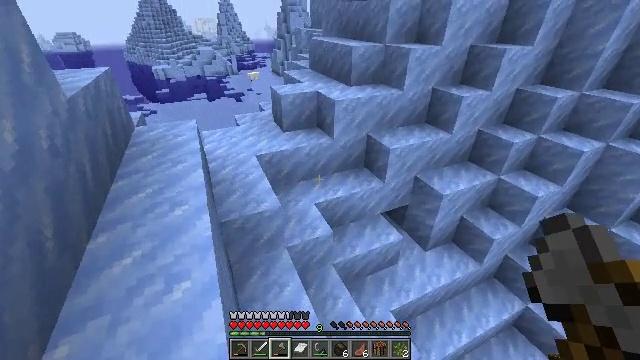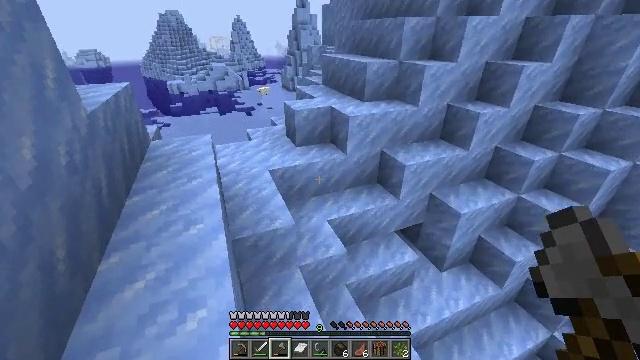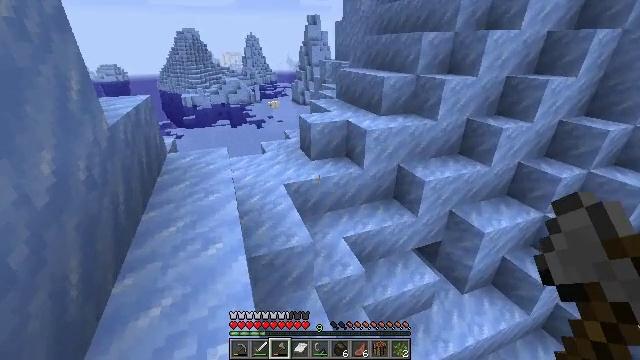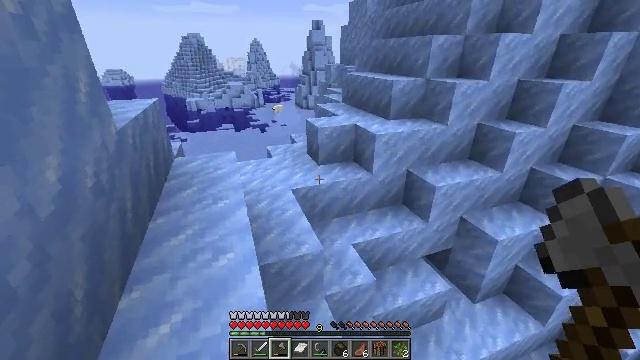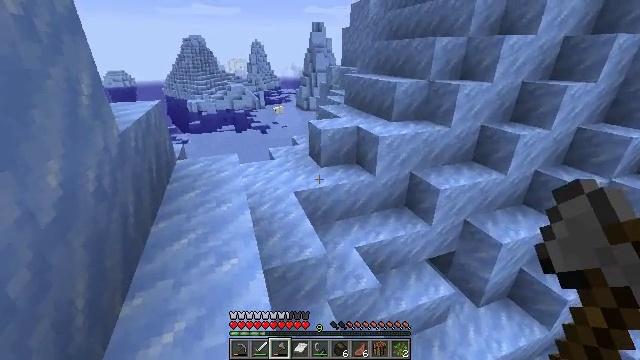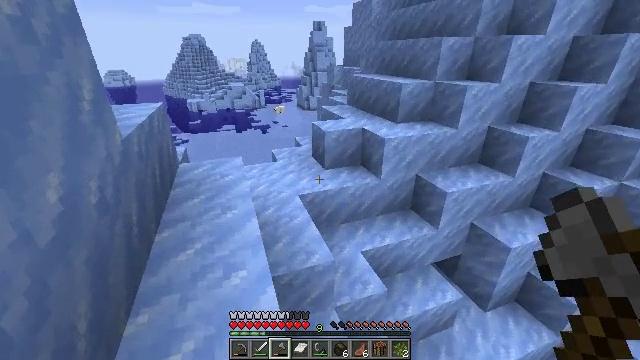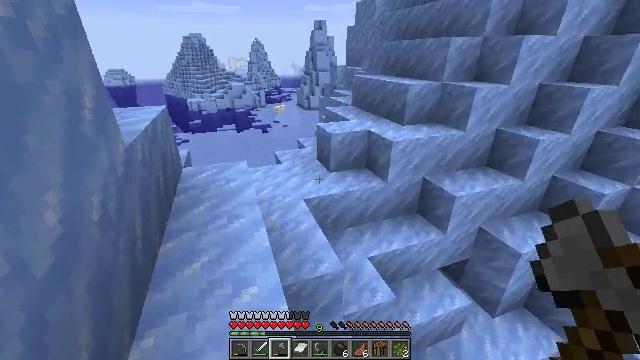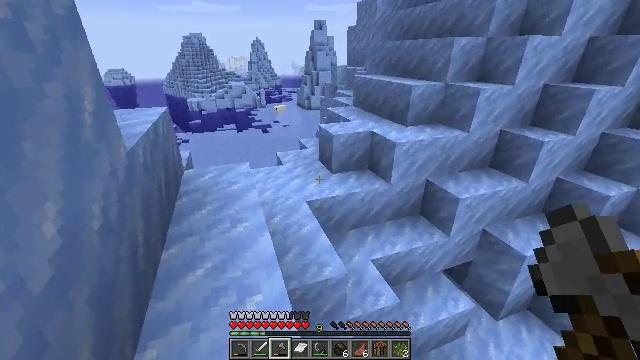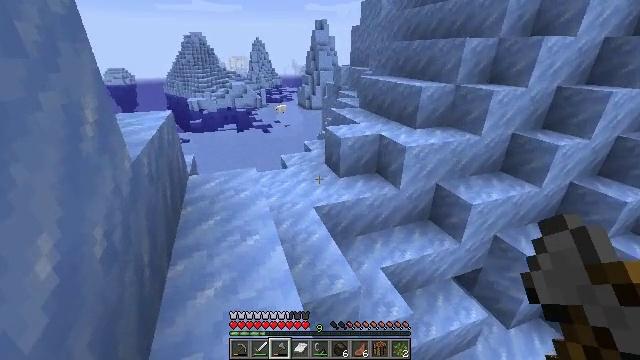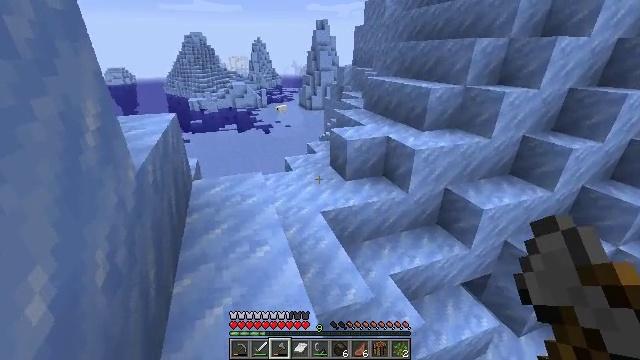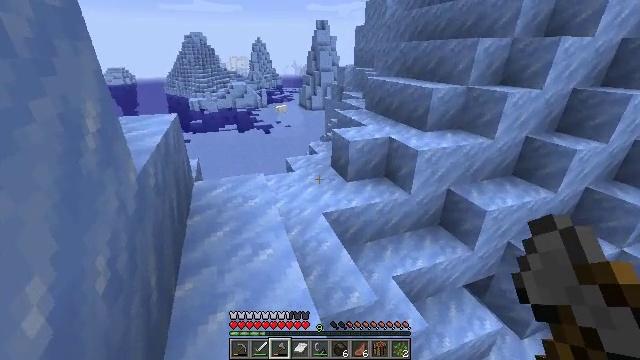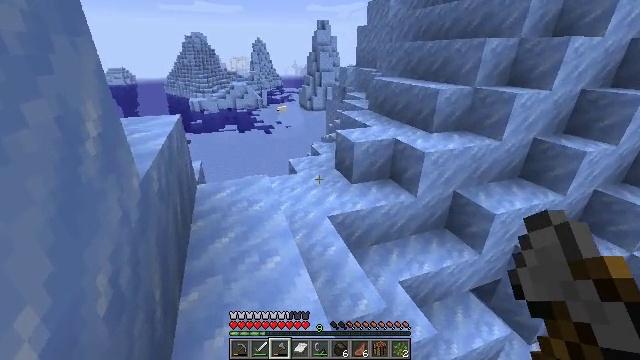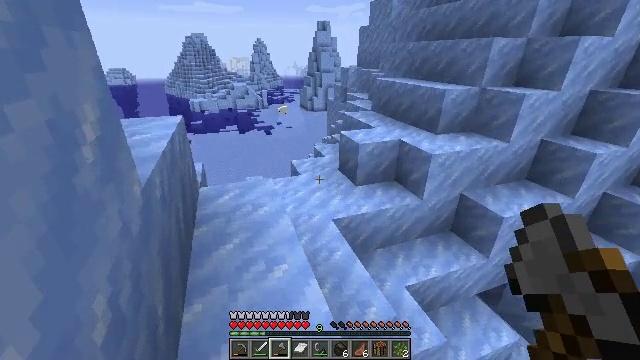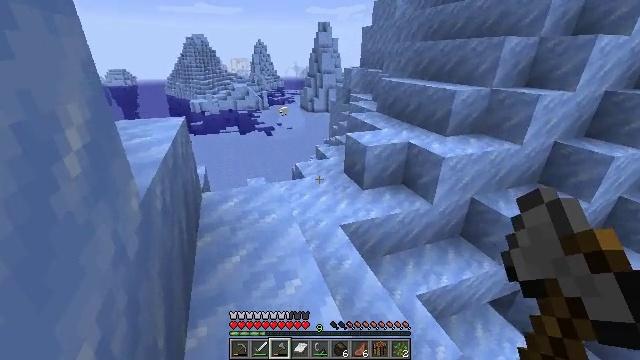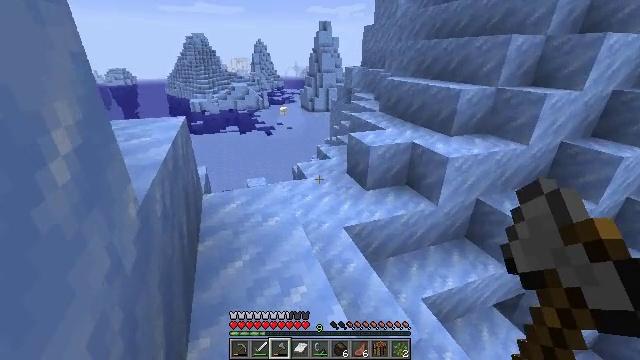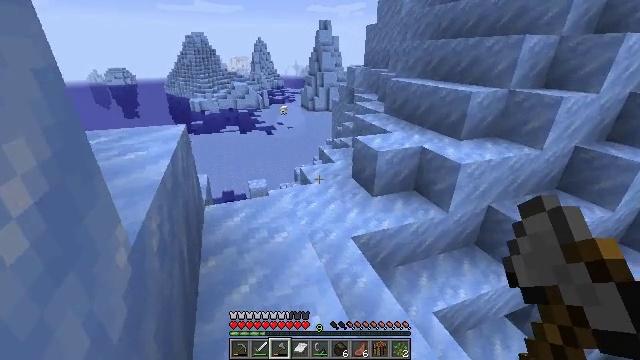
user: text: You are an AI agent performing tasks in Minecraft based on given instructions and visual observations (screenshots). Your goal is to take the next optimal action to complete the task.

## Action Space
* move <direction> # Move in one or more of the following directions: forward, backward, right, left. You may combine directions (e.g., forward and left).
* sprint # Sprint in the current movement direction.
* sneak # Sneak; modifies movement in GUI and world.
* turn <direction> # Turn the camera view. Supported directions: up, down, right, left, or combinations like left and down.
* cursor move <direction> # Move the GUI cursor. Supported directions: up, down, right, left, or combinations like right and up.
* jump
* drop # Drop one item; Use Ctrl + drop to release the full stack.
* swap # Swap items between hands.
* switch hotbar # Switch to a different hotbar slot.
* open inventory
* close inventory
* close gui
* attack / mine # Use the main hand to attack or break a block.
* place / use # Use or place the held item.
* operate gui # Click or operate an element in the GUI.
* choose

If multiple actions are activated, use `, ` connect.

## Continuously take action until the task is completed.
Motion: motion action
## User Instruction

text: Break packed ice to add to inventory.
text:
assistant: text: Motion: move forward and move left, turn left and up
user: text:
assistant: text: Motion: move forward and move left, turn left and up
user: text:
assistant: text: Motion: move forward and move left
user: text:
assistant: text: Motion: move forward and move left
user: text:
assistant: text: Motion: move forward and move left
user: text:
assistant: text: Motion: move forward and move left
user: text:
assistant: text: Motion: move forward and move left
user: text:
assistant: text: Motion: move forward and move left
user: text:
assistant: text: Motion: move forward and move left
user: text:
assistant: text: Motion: move forward and move left
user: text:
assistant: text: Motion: move forward
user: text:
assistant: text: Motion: move forward
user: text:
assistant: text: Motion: move forward
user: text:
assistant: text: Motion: move forward
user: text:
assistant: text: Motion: move forward
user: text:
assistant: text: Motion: move forward
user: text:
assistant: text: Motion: move forward
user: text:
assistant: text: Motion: move forward
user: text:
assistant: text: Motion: move forward
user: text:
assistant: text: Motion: move forward
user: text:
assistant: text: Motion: move forward
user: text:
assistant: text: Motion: move forward
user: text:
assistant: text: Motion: move forward
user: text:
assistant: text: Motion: move forward
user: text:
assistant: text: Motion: move forward
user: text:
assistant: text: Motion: move forward
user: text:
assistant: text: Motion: move forward
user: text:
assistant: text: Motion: move forward
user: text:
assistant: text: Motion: no_op
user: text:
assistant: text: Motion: no_op